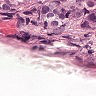
Metastatic tissue present: yes